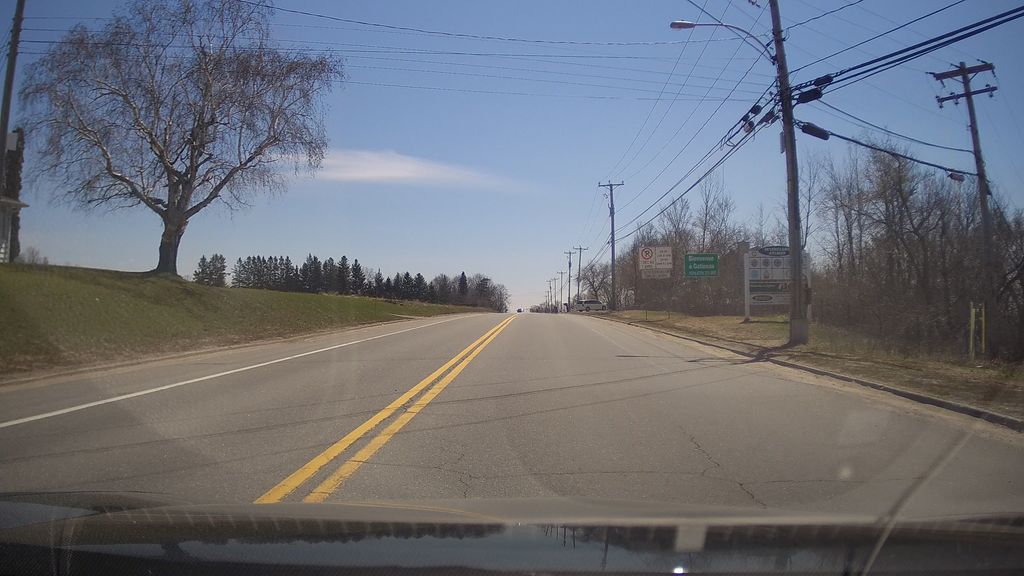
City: ottawa-gatineau